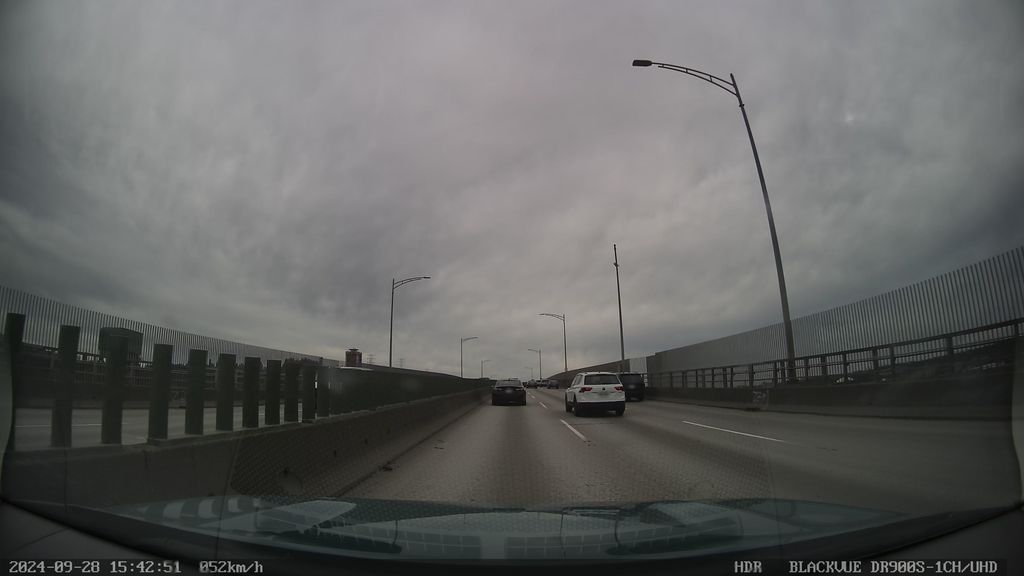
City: vancouver